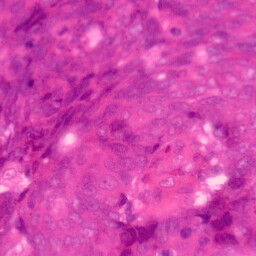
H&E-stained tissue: Colon